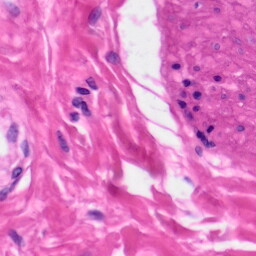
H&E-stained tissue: Skin